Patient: sex F, age 47
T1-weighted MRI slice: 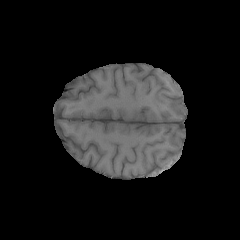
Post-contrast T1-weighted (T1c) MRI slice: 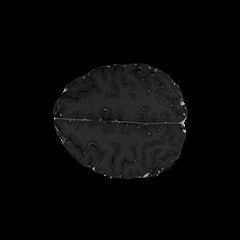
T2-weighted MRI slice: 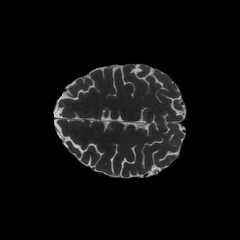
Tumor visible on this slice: no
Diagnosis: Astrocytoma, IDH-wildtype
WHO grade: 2